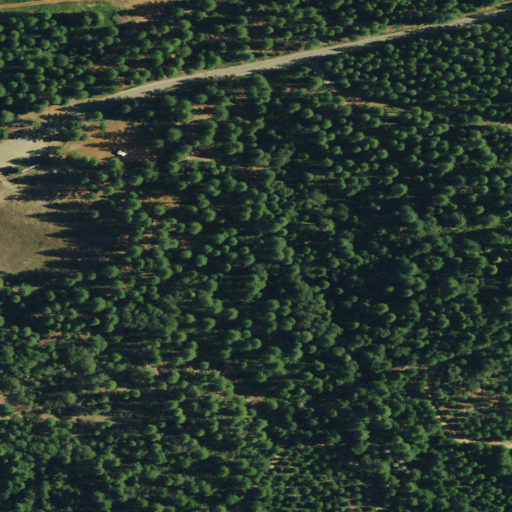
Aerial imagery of valley in California named Plum Valley containing evergreen forest, open development, shrub, and low intensity development